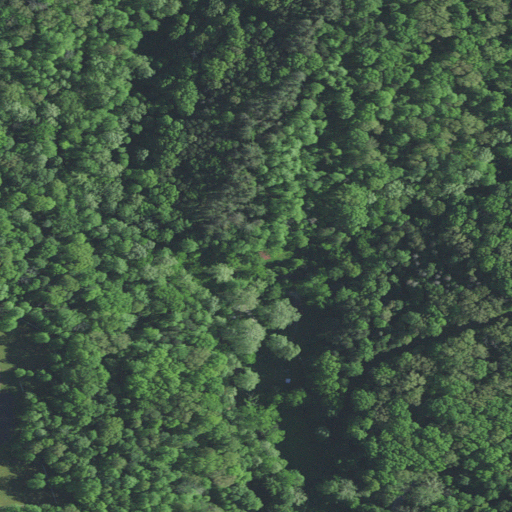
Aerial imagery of valley in Indiana named Sulphur Spring Hollow containing deciduous forest, mixed forest, open development, and pasture